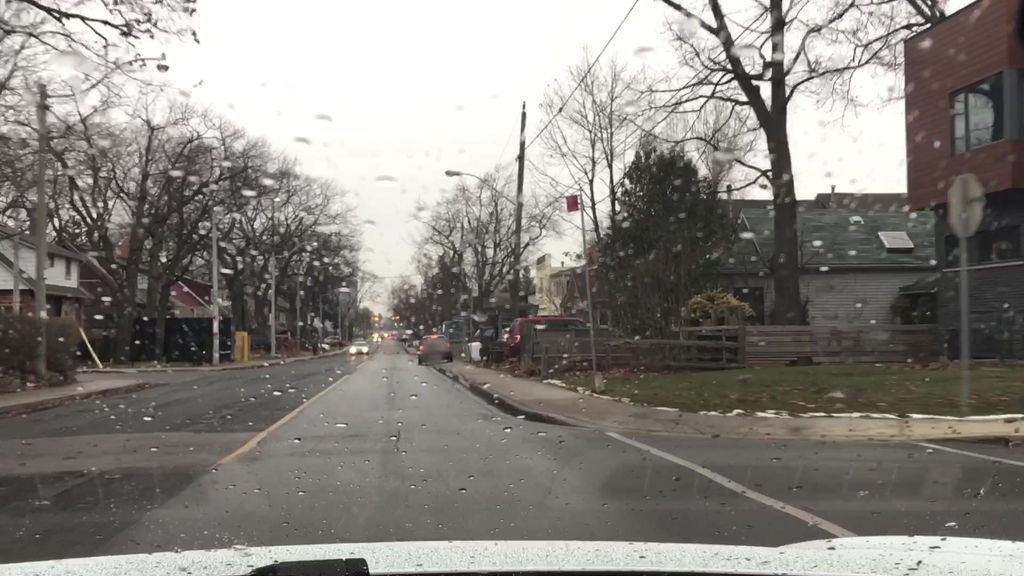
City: toronto